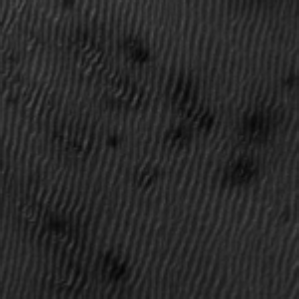
Label: frost